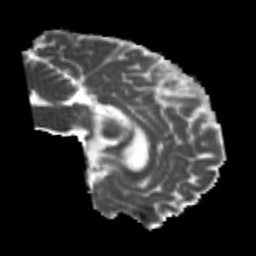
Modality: MD
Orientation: sagittal
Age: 24
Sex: male
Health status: healthy
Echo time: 0.074 s